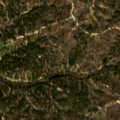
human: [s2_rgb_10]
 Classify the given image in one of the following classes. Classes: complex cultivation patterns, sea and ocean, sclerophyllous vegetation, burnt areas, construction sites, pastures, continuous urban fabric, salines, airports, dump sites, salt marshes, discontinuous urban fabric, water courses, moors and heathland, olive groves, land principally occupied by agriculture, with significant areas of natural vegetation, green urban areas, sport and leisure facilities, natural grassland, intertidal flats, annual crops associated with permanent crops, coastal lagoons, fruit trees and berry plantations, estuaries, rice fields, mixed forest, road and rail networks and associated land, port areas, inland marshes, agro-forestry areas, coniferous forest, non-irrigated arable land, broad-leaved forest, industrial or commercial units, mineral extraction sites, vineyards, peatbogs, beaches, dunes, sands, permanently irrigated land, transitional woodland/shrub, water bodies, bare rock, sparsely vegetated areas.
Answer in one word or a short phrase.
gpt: agro-forestry areas, broad-leaved forest, mixed forest